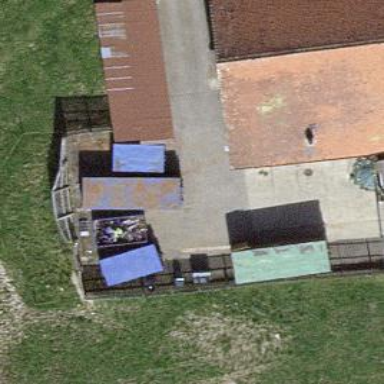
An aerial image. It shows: Recycling center.